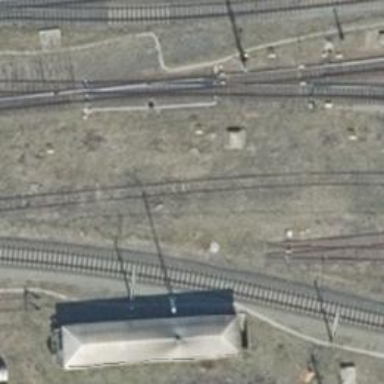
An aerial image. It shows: Abandoned railway yard.